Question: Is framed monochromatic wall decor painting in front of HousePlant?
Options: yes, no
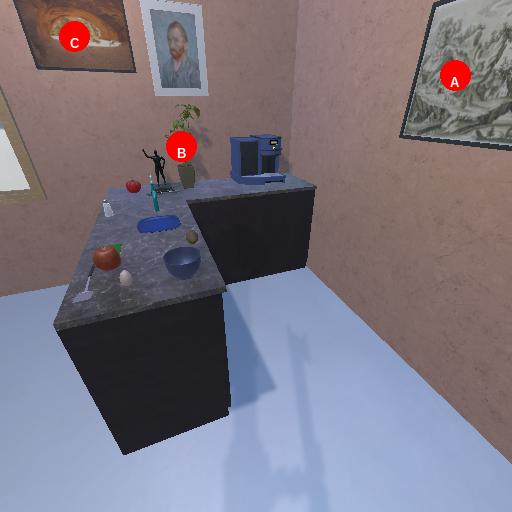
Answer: yes